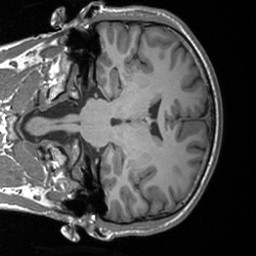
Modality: T1w
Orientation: coronal
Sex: male
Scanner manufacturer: siemens
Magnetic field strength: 3 T
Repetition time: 1.9 s
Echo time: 0.00226 s